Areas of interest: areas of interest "Tennis Court"
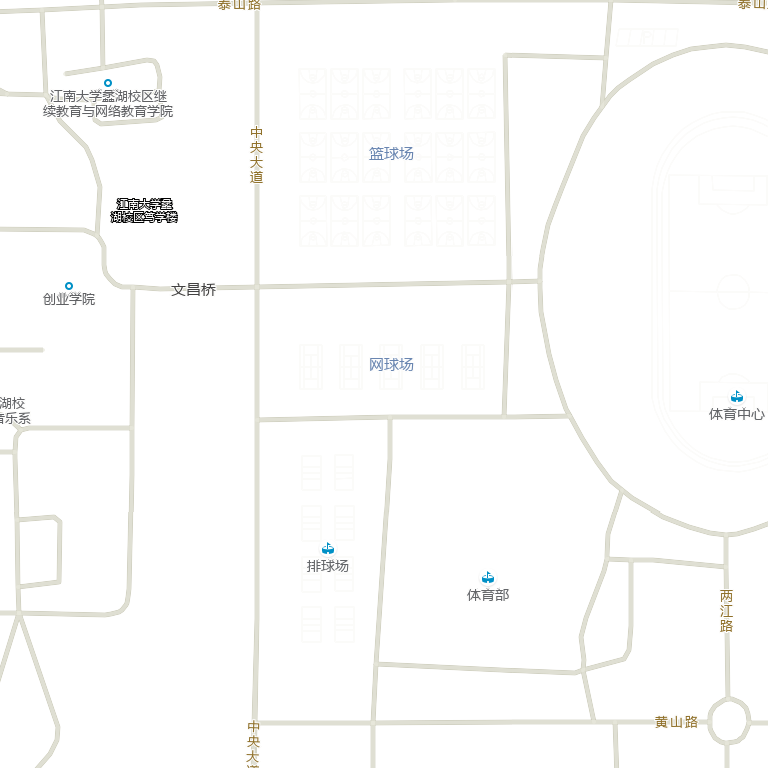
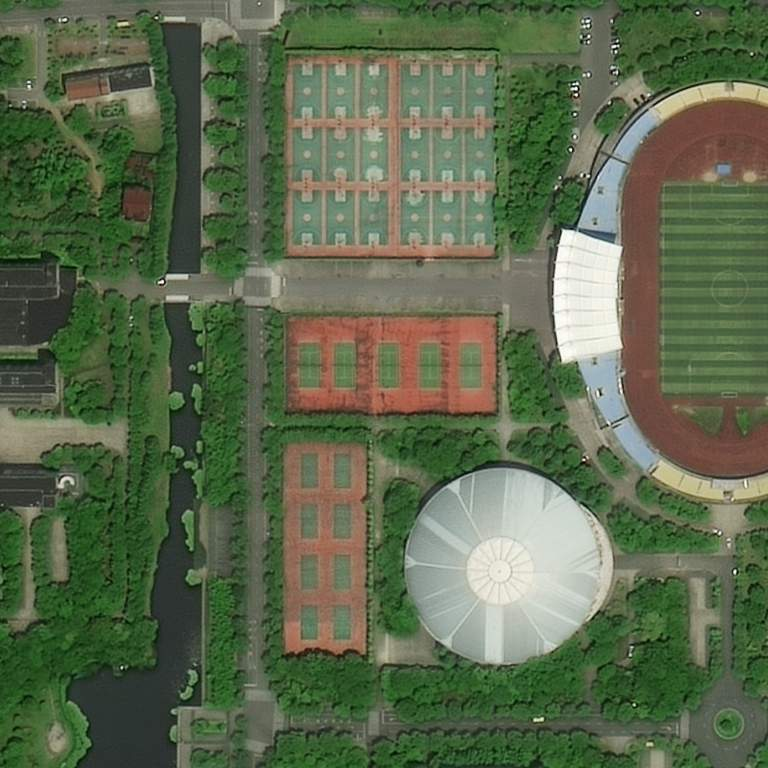